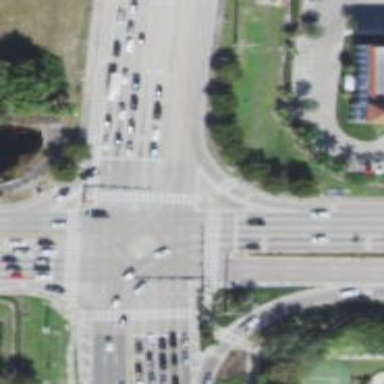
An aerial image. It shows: Traffic island located on footway.